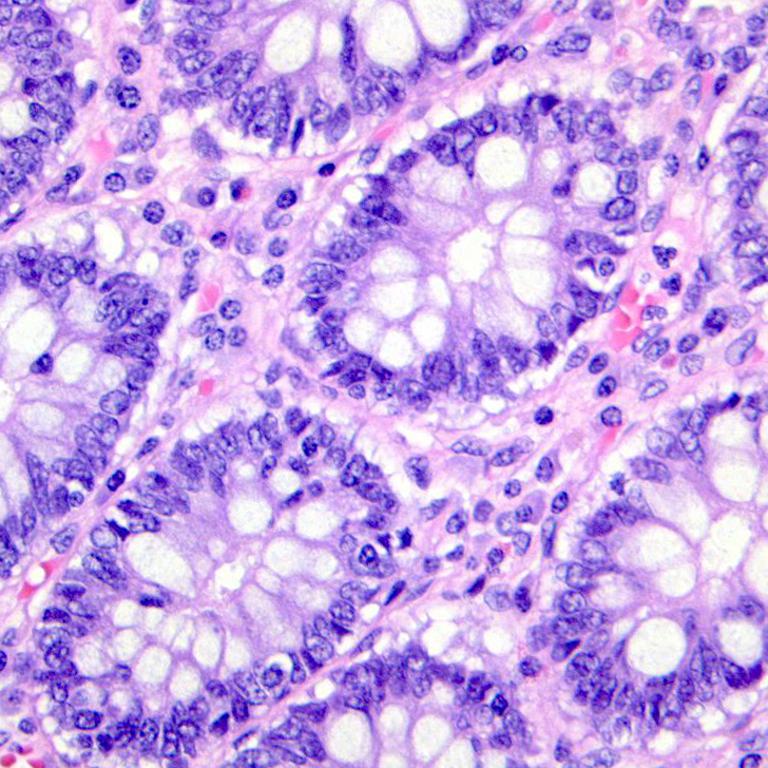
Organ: colon
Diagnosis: benign